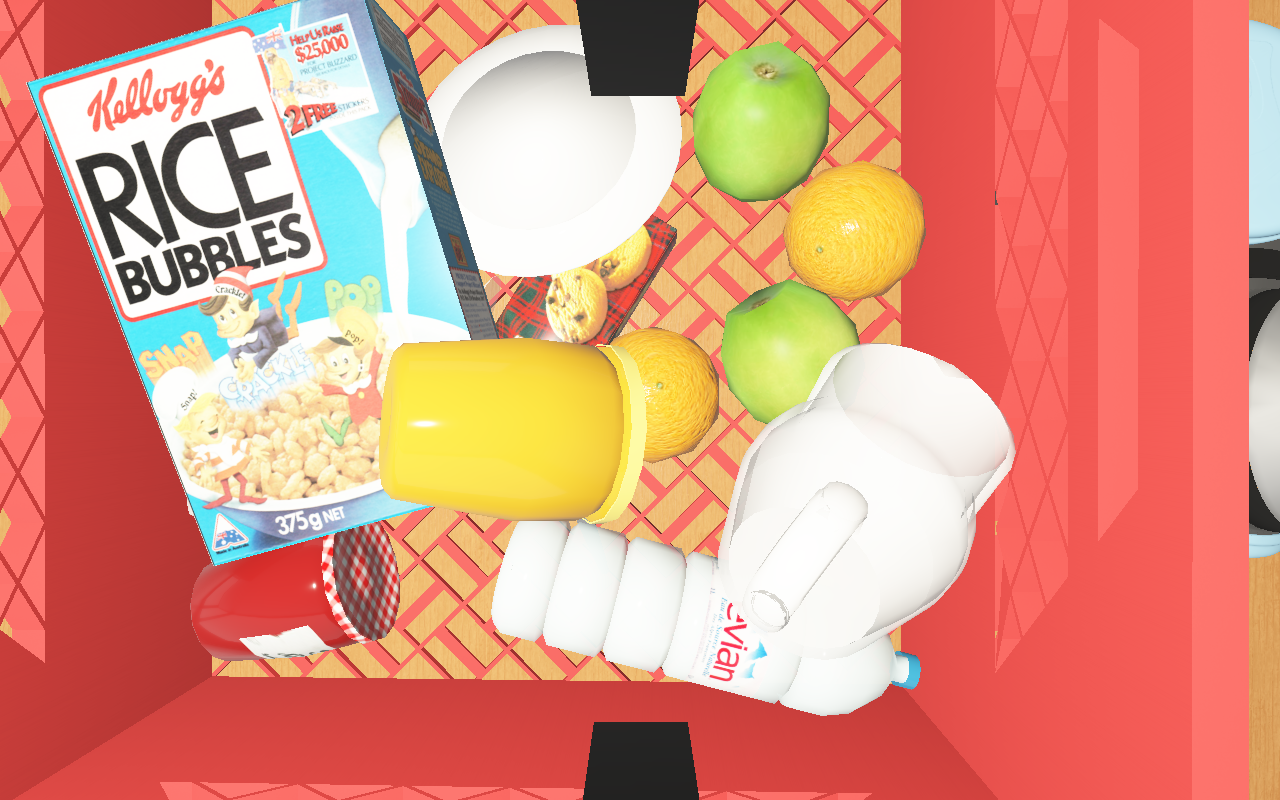
Objects in the scene:
apple
apple
orange
plate
honey jar
cereal box
cereal box
biscuit box